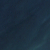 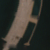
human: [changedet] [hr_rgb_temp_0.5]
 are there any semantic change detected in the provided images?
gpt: A quay was realized in the sea.